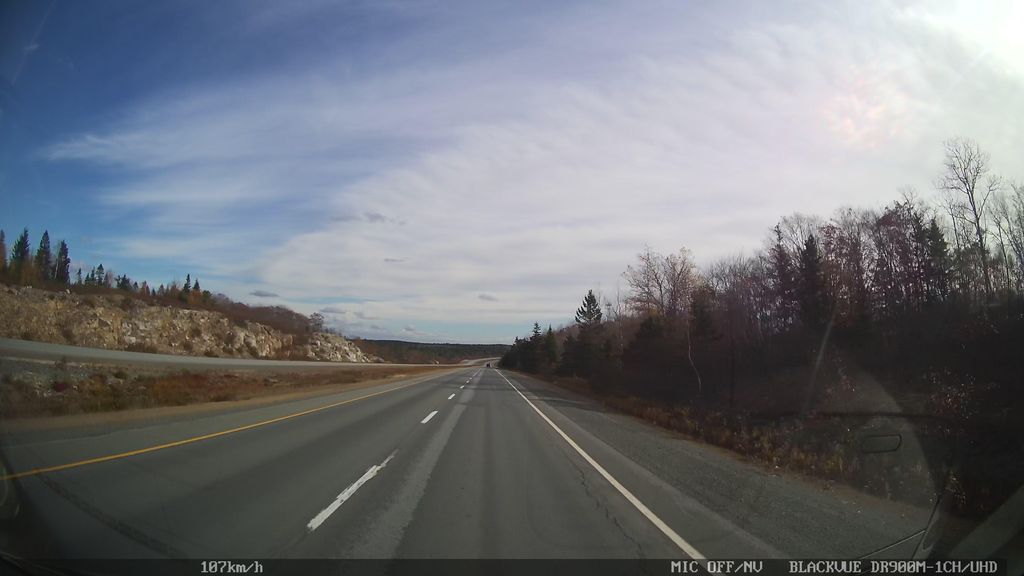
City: halifax